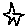
Label: star